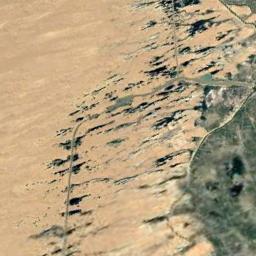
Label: desert